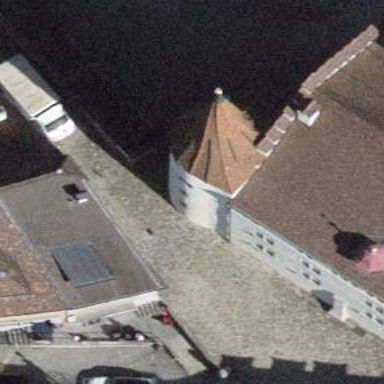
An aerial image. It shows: Cobblestone living street.